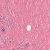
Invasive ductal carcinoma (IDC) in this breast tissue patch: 0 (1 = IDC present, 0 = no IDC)